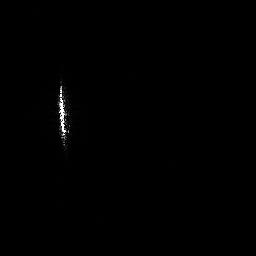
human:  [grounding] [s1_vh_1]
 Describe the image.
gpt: In the satellite image, there is  <ref>1 medium ship </ref> <box>[[21, 30, 27, 58, 0]]</box> located at left.